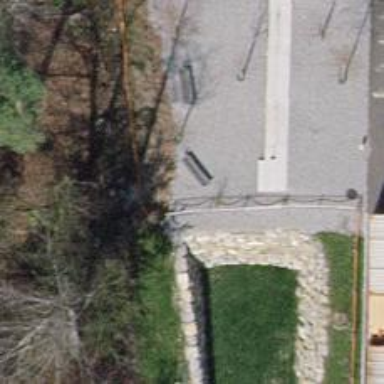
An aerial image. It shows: Bench for seating.